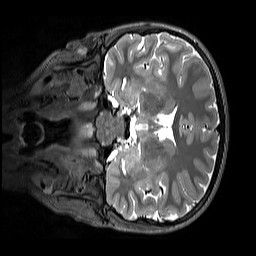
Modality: T2w
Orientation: coronal
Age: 12
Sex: female
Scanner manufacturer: siemens
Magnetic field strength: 3 T
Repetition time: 3.2 s
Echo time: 0.408 s